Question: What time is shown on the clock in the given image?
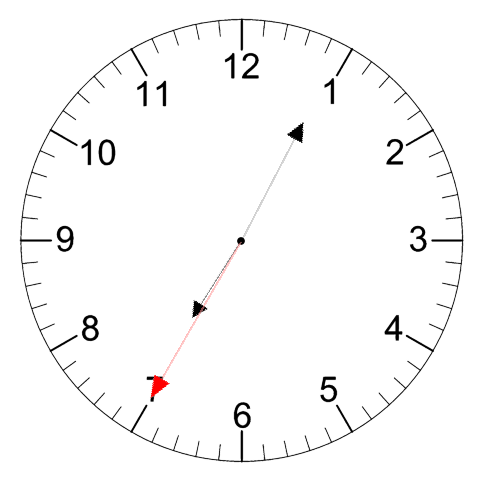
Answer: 07:04:35